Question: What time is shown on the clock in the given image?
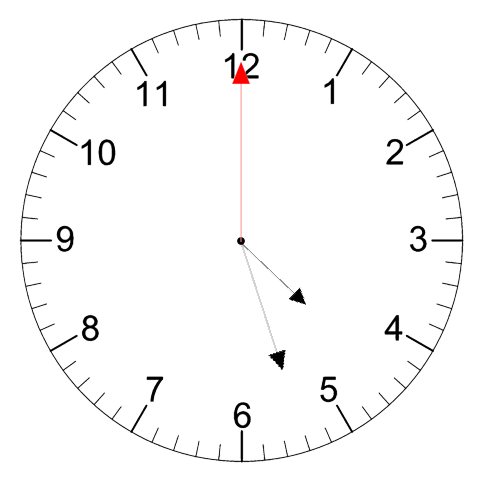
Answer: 04:27:00